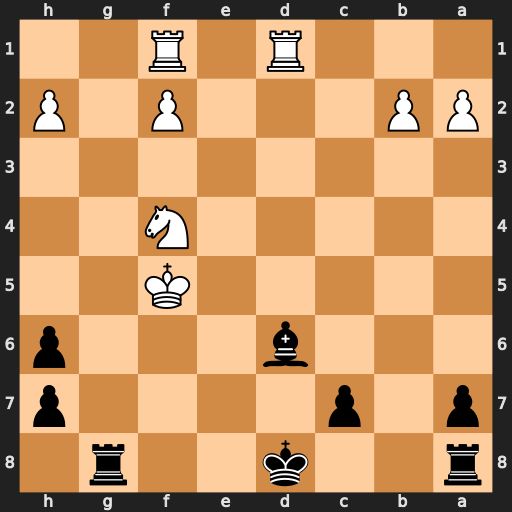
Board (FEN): r2k2r1/p1p4p/3b3p/5K2/5N2/8/PP3P1P/3R1R2
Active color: b
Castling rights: -
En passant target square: -
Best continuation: Rf8+ Ke4 Rxf4+